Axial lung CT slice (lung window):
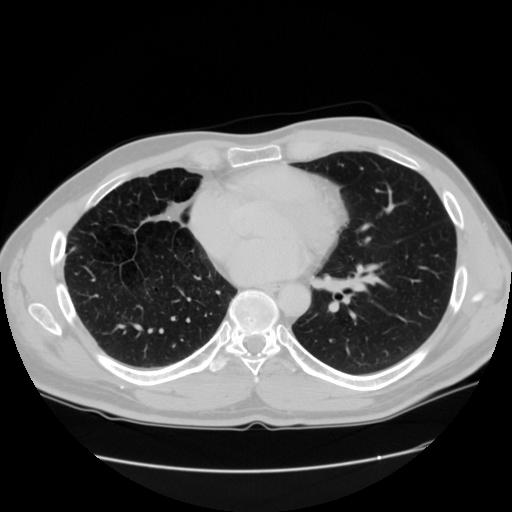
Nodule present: no